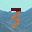
Label: 3